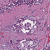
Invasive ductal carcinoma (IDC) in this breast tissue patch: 1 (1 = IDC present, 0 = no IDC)